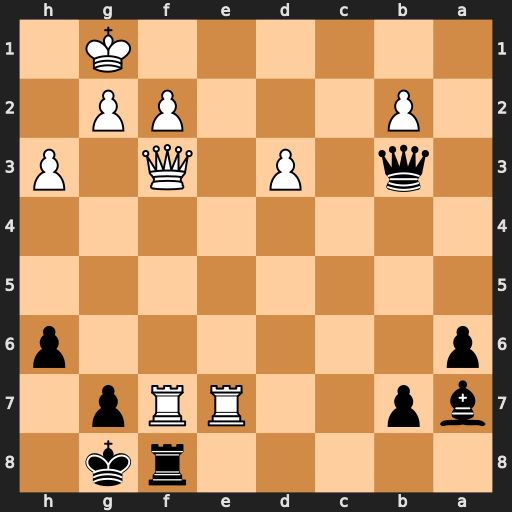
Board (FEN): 5rk1/bp2RRp1/p6p/8/8/1q1P1Q1P/1P3PP1/6K1
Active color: b
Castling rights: -
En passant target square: -
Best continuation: Rxf7 Re8+ Kh7 Qe4+ g6 Qe5 Rg7